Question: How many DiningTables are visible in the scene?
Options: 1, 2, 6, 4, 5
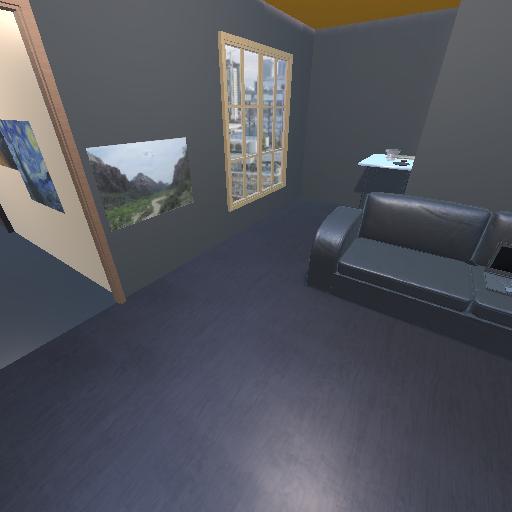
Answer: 1